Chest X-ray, PA view. Patient: 60 years old, sex F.
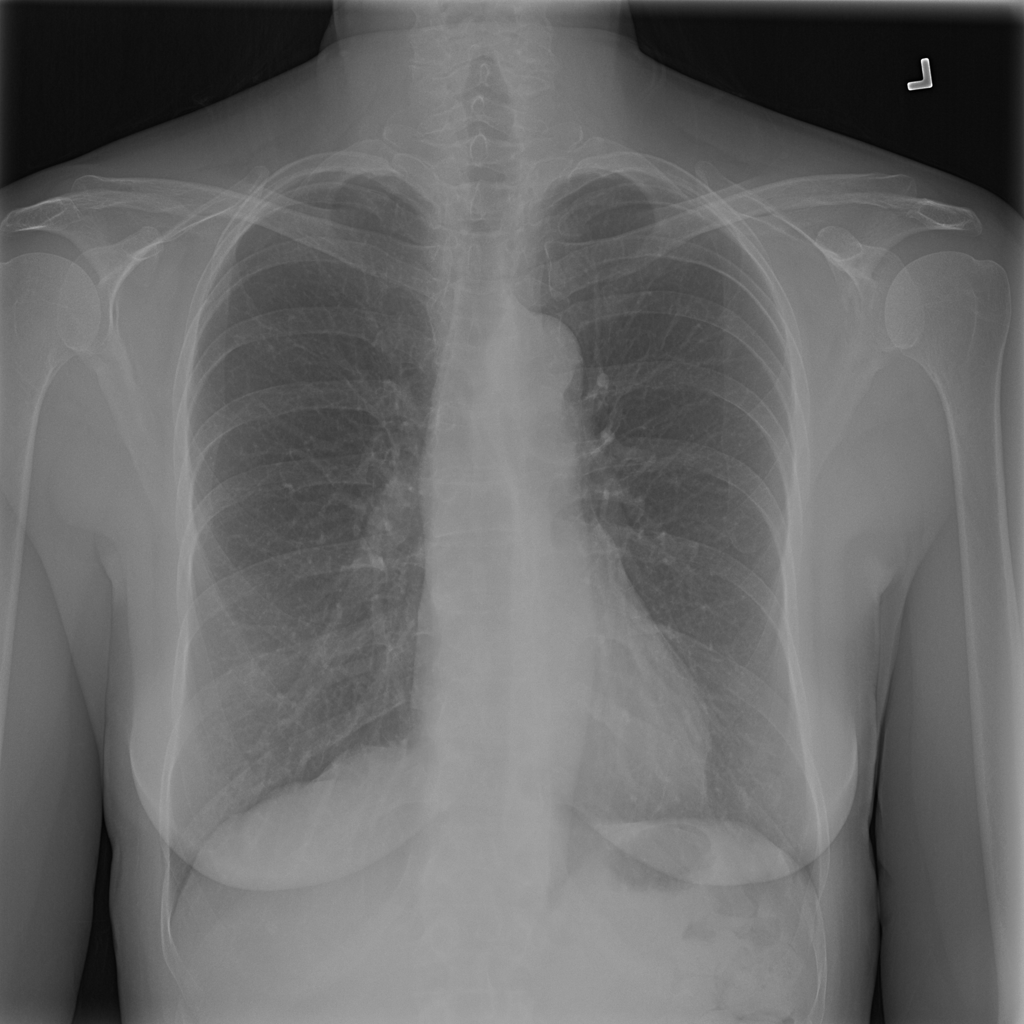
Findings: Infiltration